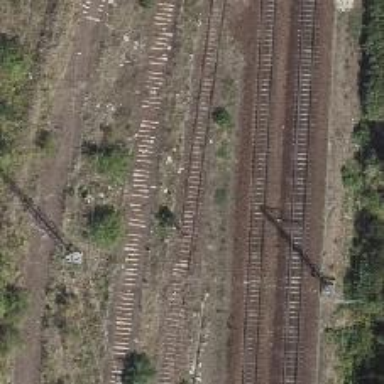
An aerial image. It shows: Abandoned railway with historical significance.